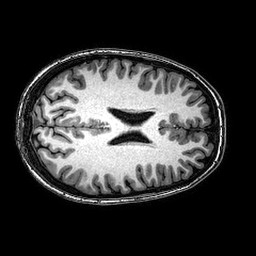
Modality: T1w
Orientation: axial
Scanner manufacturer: philips
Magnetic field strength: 3 T
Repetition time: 0.008211 s
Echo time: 0.00377 s